Question: I am trying to fit a tanh function for the dataset shown below. The code has always worked, but there seem to be problems with this dataset. The displayed fit does not fit the data points at all.
I have already tried a few things but have not been able to find a solution.
'''
import matplotlib.pyplot as plt
from scipy.optimize import curve_fit
import numpy as np
xdata = [26, -30, -60, 80, 110, 60, 40]
ydata = [53, 12.6, 15.8, 100, 102.1, 90.4, 70.2]
def tanh(x, a, b, c, d ):
return a * np.tanh( b * x + c ) + d
p0 = [max(ydata), np.median(xdata),1,min(ydata)]
popt, pcov = curve_fit(tanh, xdata, ydata, p0, method='dogbox')
xModel = np.linspace(min(xdata), max(xdata))
yModel = tanh(xModel, *popt)
def Plot(graphWidth, graphHeight):
fig = plt.figure(figsize=(16,9))
ax = fig.add_subplot(111)
ax.plot(xdata, ydata, 'D', label="data")
ax.plot(xModel, yModel, label="fit")
ax.legend()
plt.show()
graphWidth = 800
graphHeight = 600
Plot(graphWidth, graphHeight)
'''

How can I improve the fitting?
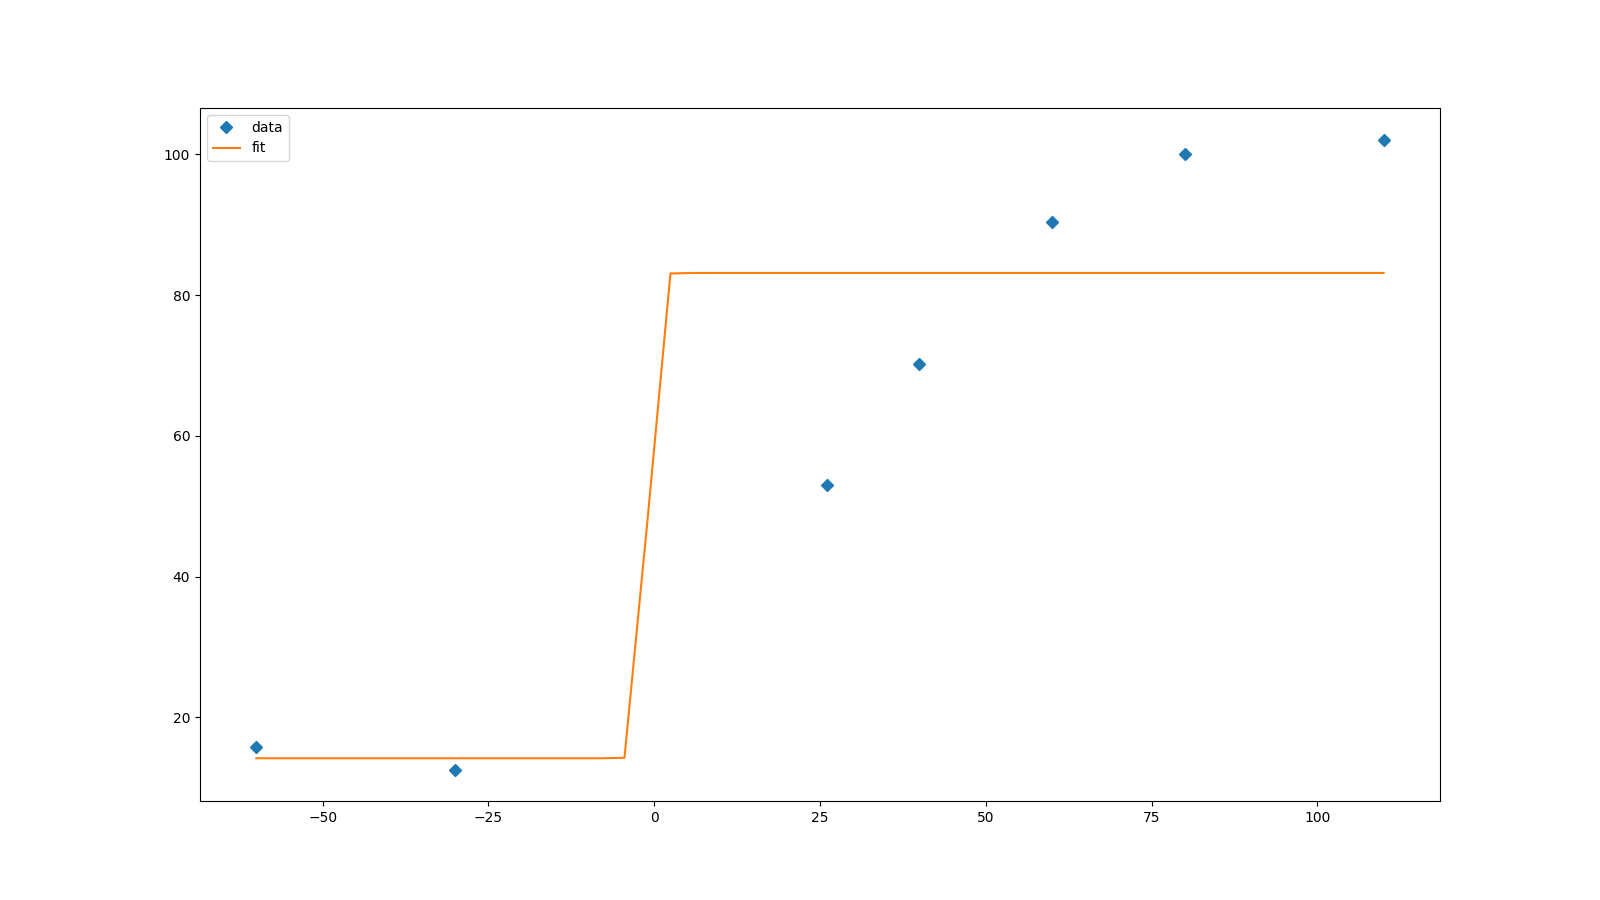
Answer: Provide suitable starting parameters, for example, in the 'curve_fit' call, use:
'''
p0=(100, 0.01, 1, 1)
'''